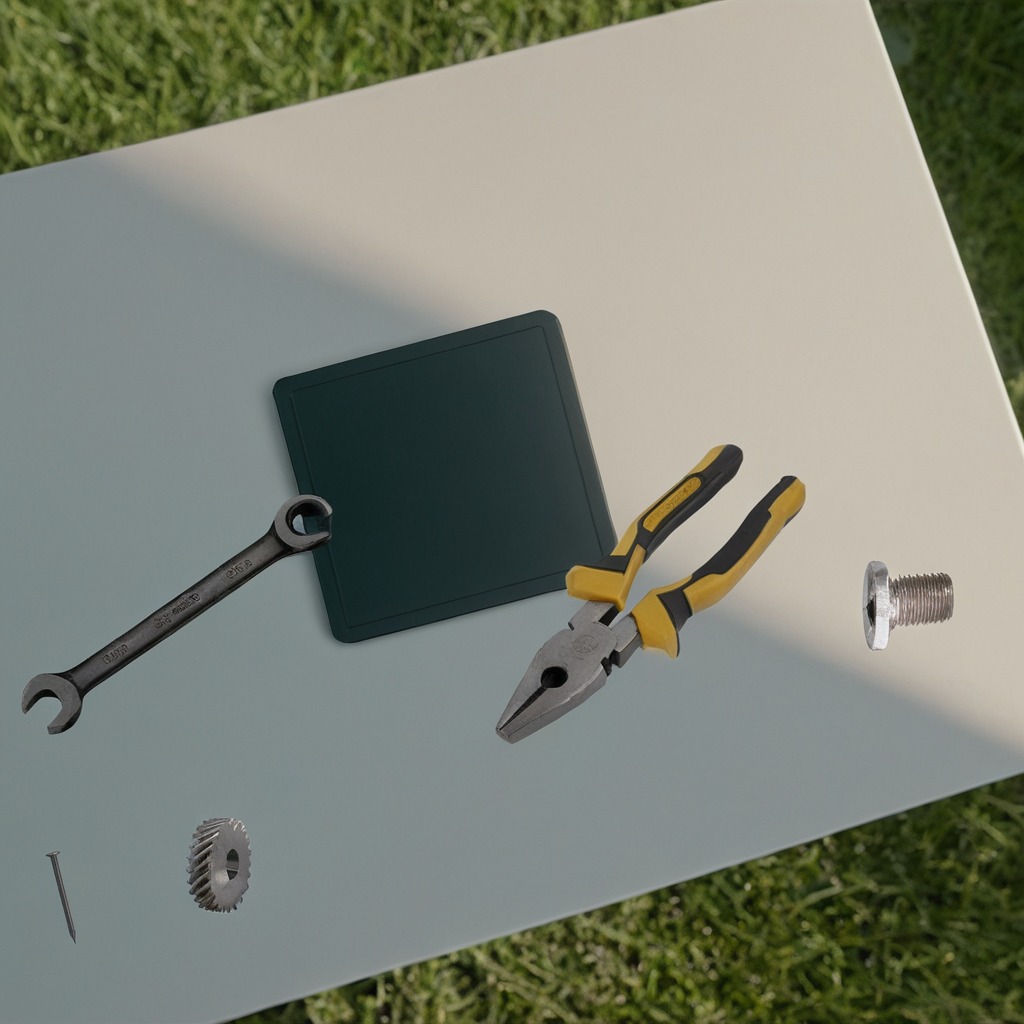
A gear with teeth, a metal machine screw, an iron nail, pliers, and a wrench are lying on the table.